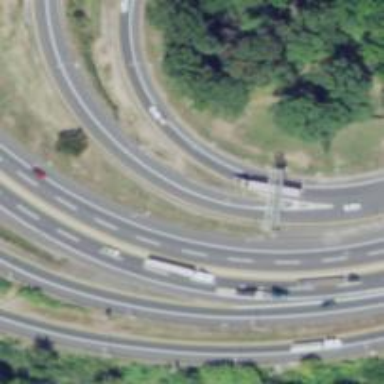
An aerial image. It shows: Interchange junction on motorway link.